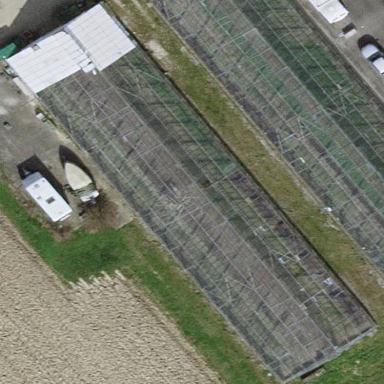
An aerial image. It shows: Greenhouse.